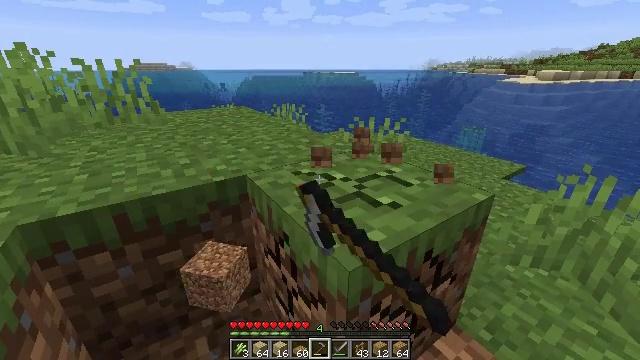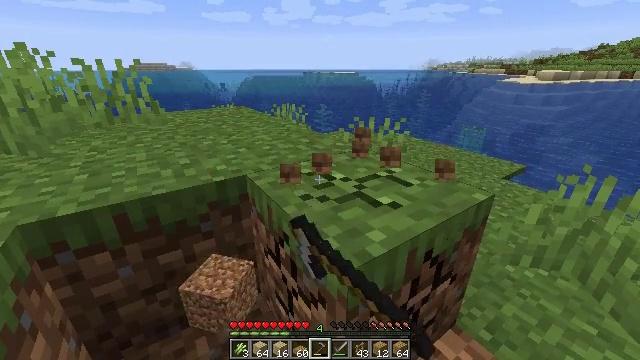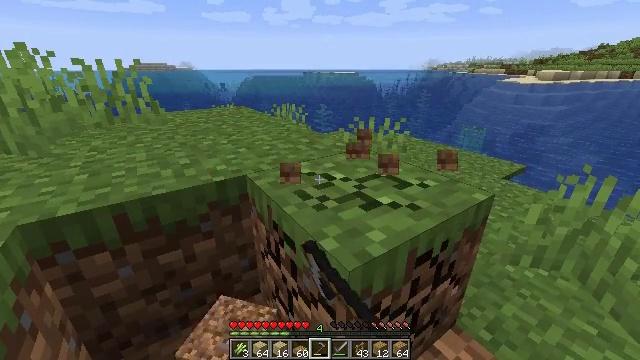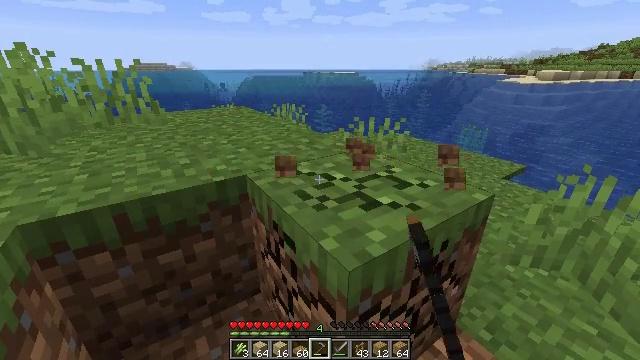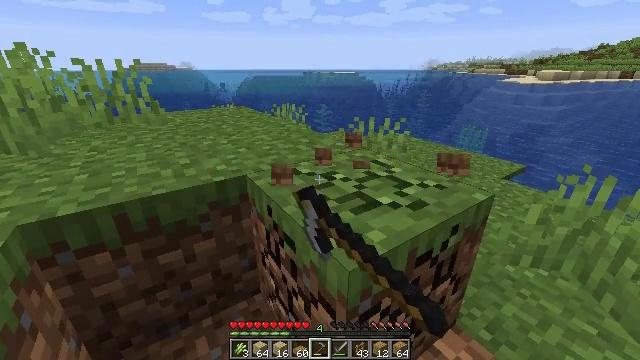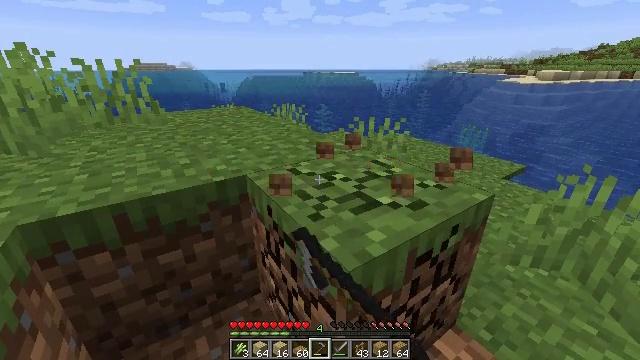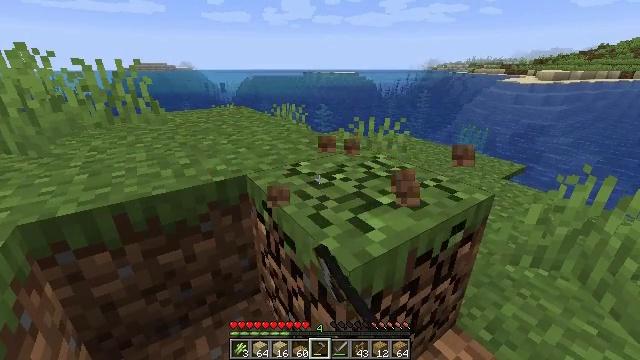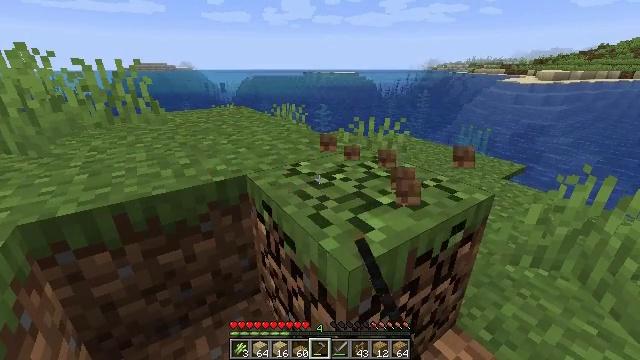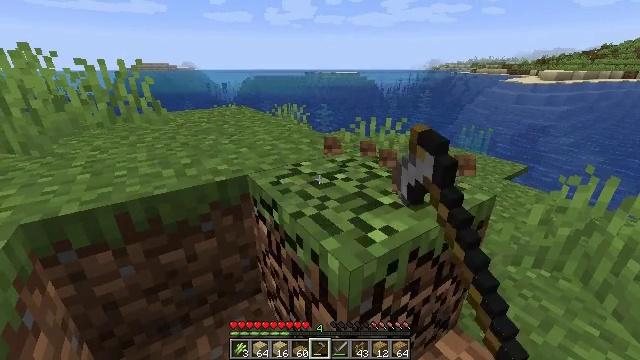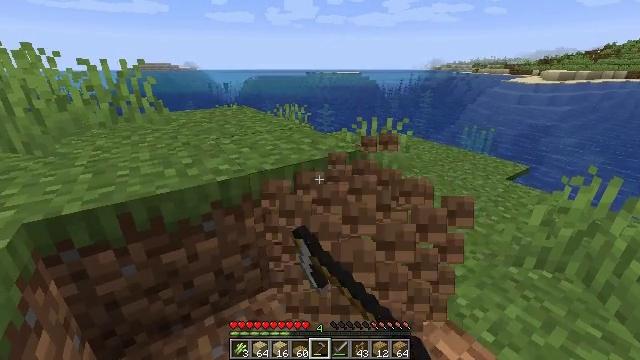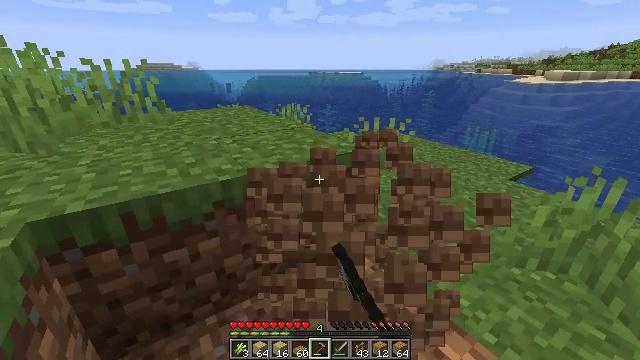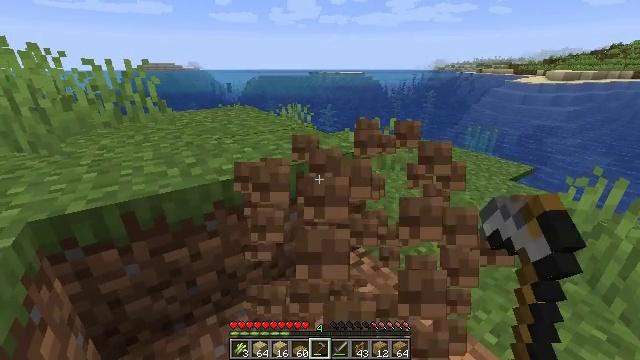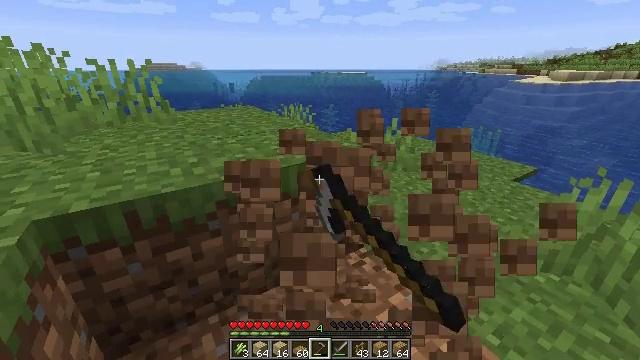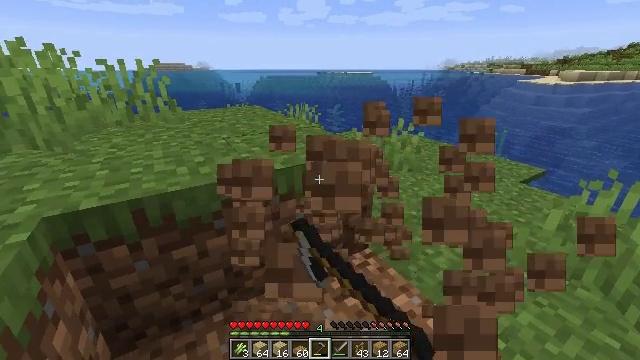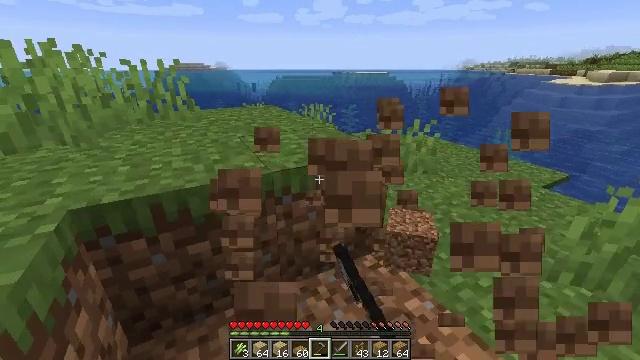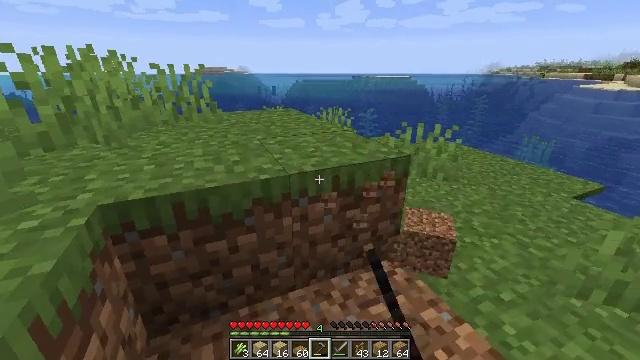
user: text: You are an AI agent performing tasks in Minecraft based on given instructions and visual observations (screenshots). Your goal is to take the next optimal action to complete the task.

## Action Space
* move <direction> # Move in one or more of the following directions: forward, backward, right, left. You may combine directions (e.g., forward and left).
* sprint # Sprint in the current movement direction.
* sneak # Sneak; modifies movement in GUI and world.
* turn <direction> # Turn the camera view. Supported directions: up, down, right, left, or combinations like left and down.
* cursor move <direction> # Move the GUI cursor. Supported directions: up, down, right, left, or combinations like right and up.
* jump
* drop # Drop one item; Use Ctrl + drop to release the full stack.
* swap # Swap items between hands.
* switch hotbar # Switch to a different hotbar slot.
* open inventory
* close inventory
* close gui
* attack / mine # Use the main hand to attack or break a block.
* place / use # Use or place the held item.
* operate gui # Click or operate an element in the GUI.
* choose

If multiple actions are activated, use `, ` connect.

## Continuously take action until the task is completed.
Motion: motion action
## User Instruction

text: Gather grass block for landscaping.
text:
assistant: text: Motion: attack / mine
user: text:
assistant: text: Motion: attack / mine
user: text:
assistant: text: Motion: attack / mine
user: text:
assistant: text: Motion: attack / mine
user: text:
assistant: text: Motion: attack / mine
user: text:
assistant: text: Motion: attack / mine
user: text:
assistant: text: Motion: attack / mine
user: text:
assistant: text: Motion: attack / mine
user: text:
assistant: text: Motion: attack / mine
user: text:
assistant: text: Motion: attack / mine
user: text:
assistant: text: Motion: attack / mine
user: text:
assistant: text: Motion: attack / mine
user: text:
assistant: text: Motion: turn left, attack / mine
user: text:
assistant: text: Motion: turn left, attack / mine
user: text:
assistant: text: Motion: turn left, attack / mine
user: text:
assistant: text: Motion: turn left and up, attack / mine
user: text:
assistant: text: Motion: turn left and up, attack / mine
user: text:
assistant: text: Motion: turn left, attack / mine
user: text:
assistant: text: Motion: attack / mine
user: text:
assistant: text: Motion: attack / mine
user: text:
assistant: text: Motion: attack / mine
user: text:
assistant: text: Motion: attack / mine
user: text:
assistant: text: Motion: attack / mine
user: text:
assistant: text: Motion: attack / mine
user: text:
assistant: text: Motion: attack / mine
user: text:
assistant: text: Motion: attack / mine
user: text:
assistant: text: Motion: attack / mine
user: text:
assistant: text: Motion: attack / mine
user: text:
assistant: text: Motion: attack / mine
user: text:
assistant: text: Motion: attack / mine